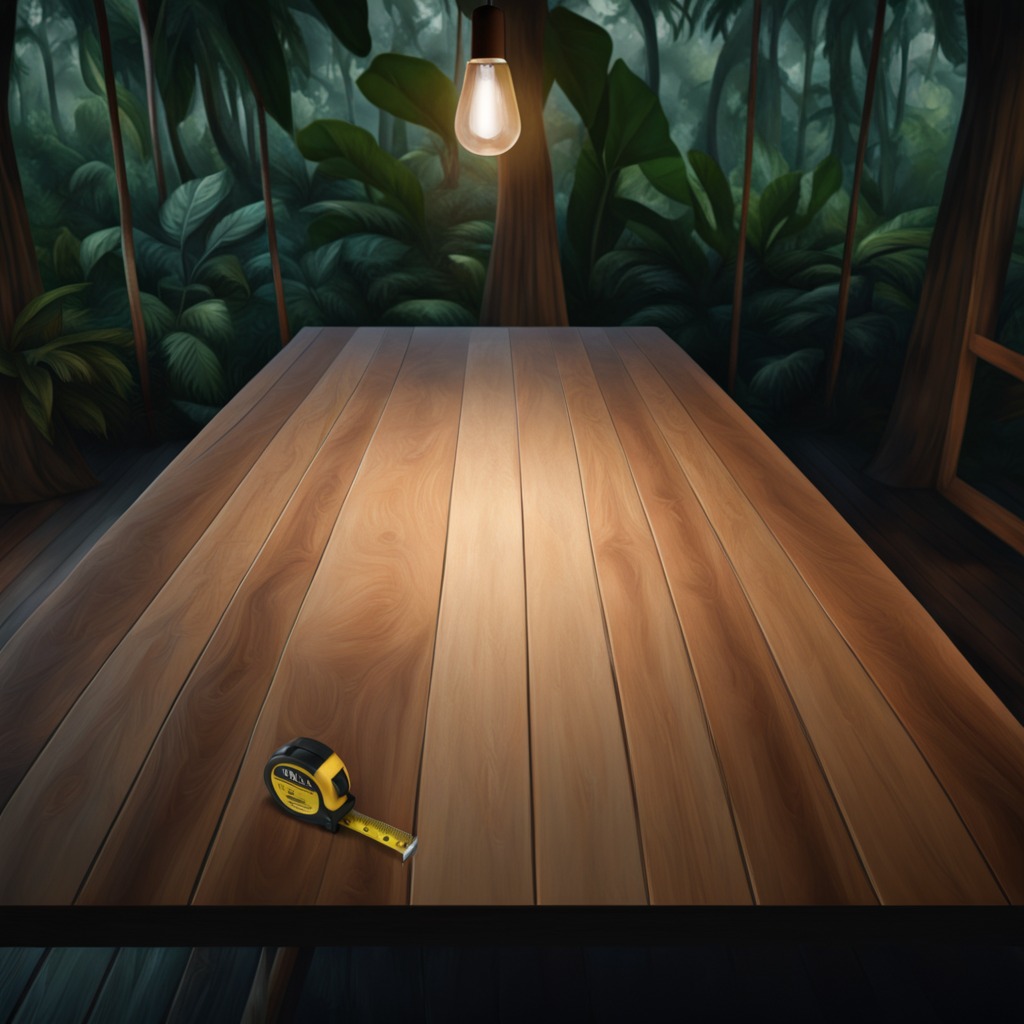
A measuring tape is lying on the wooden table.